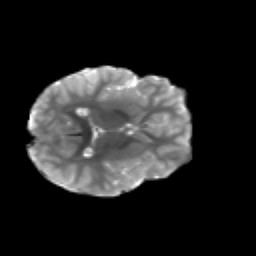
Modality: T2w
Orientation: axial
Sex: female
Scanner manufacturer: siemens
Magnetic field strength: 3 T
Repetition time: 5 s
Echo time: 0.071 s